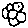
Label: flower